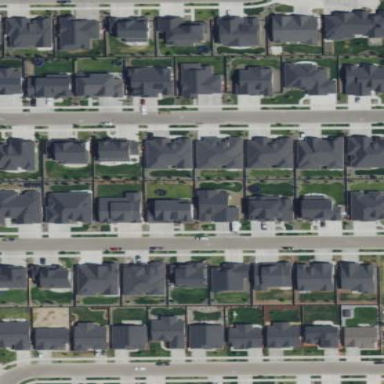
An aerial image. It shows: Sidewalk.